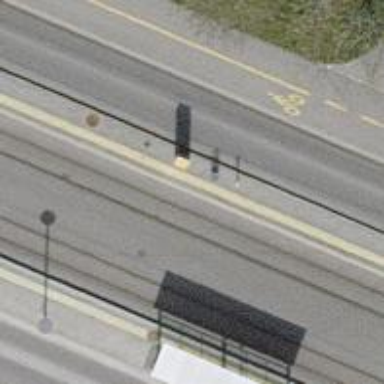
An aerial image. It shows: Bus stop with tram services. It also serves as tram stop.